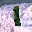
Label: 1